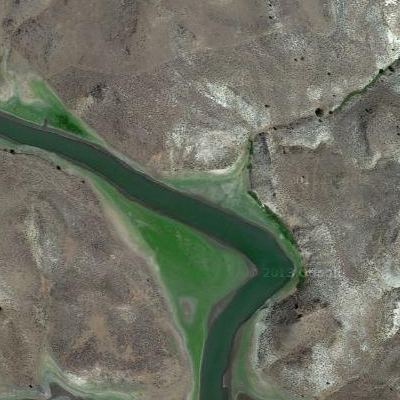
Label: RiverLake